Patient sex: M
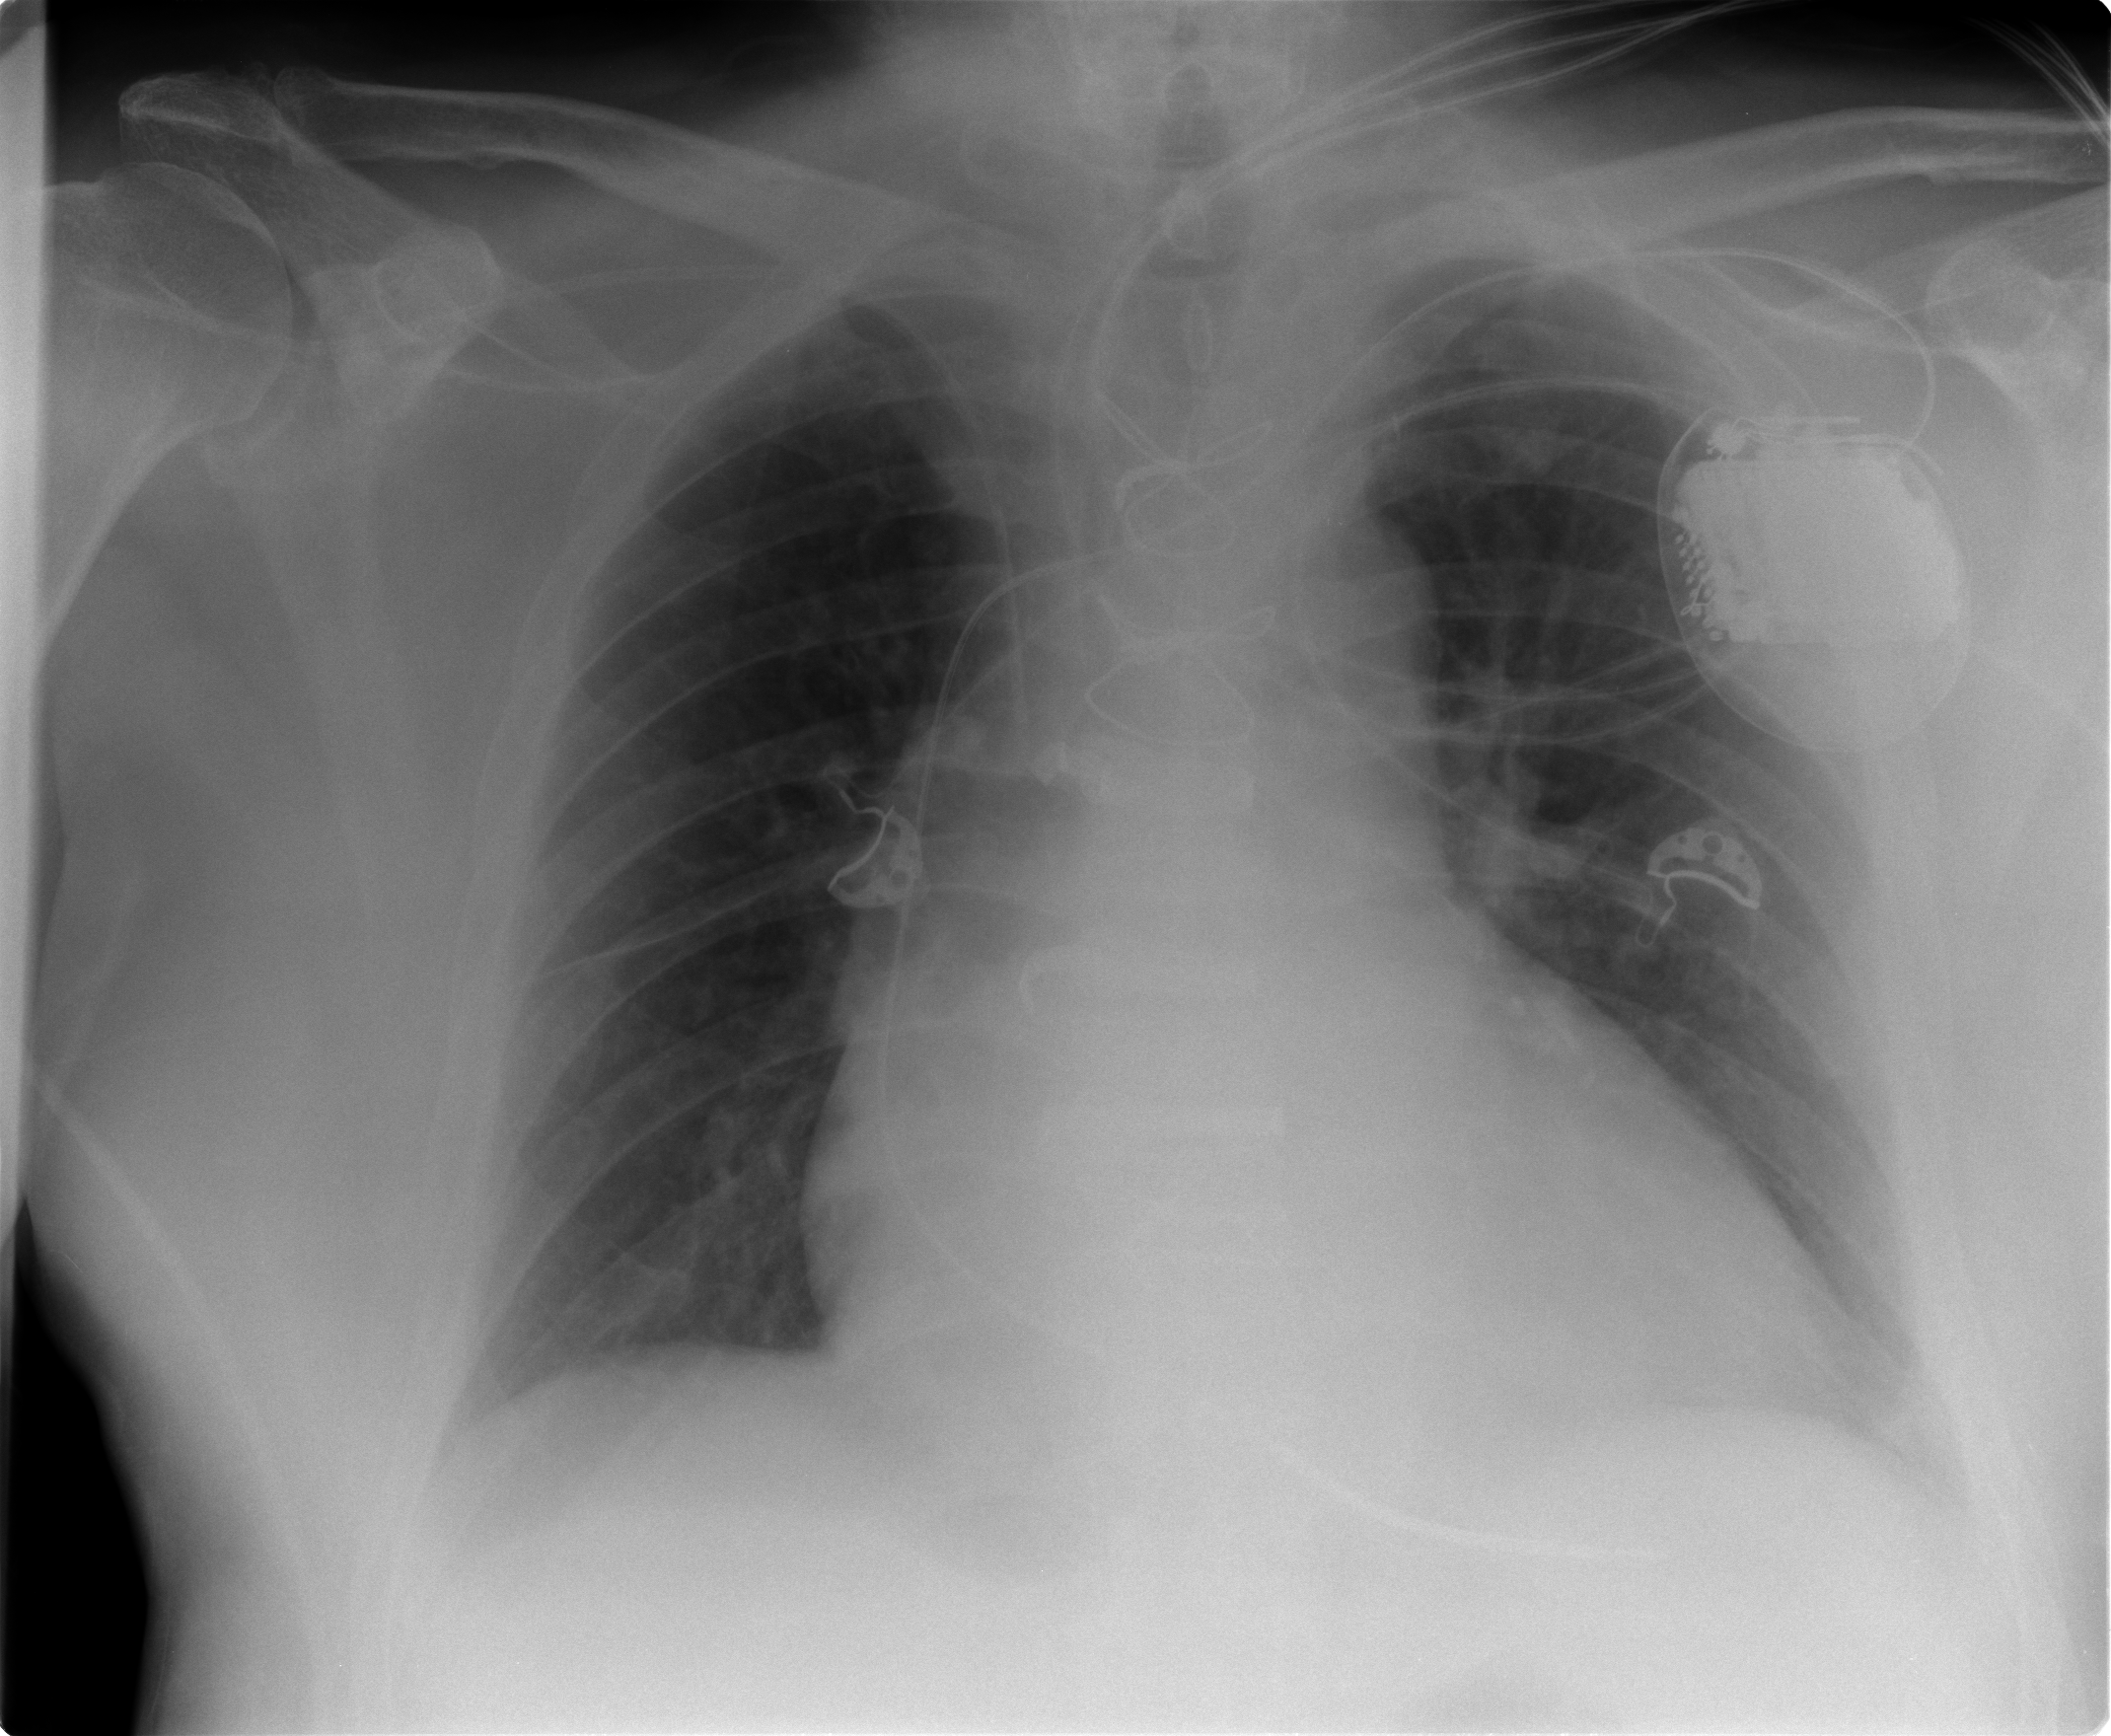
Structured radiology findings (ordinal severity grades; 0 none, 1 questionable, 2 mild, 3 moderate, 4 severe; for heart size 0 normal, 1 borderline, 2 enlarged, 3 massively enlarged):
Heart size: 3
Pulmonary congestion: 0
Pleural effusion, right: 0
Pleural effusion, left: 1
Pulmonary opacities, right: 0
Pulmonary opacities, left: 0
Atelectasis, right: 1
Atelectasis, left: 1